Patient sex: F
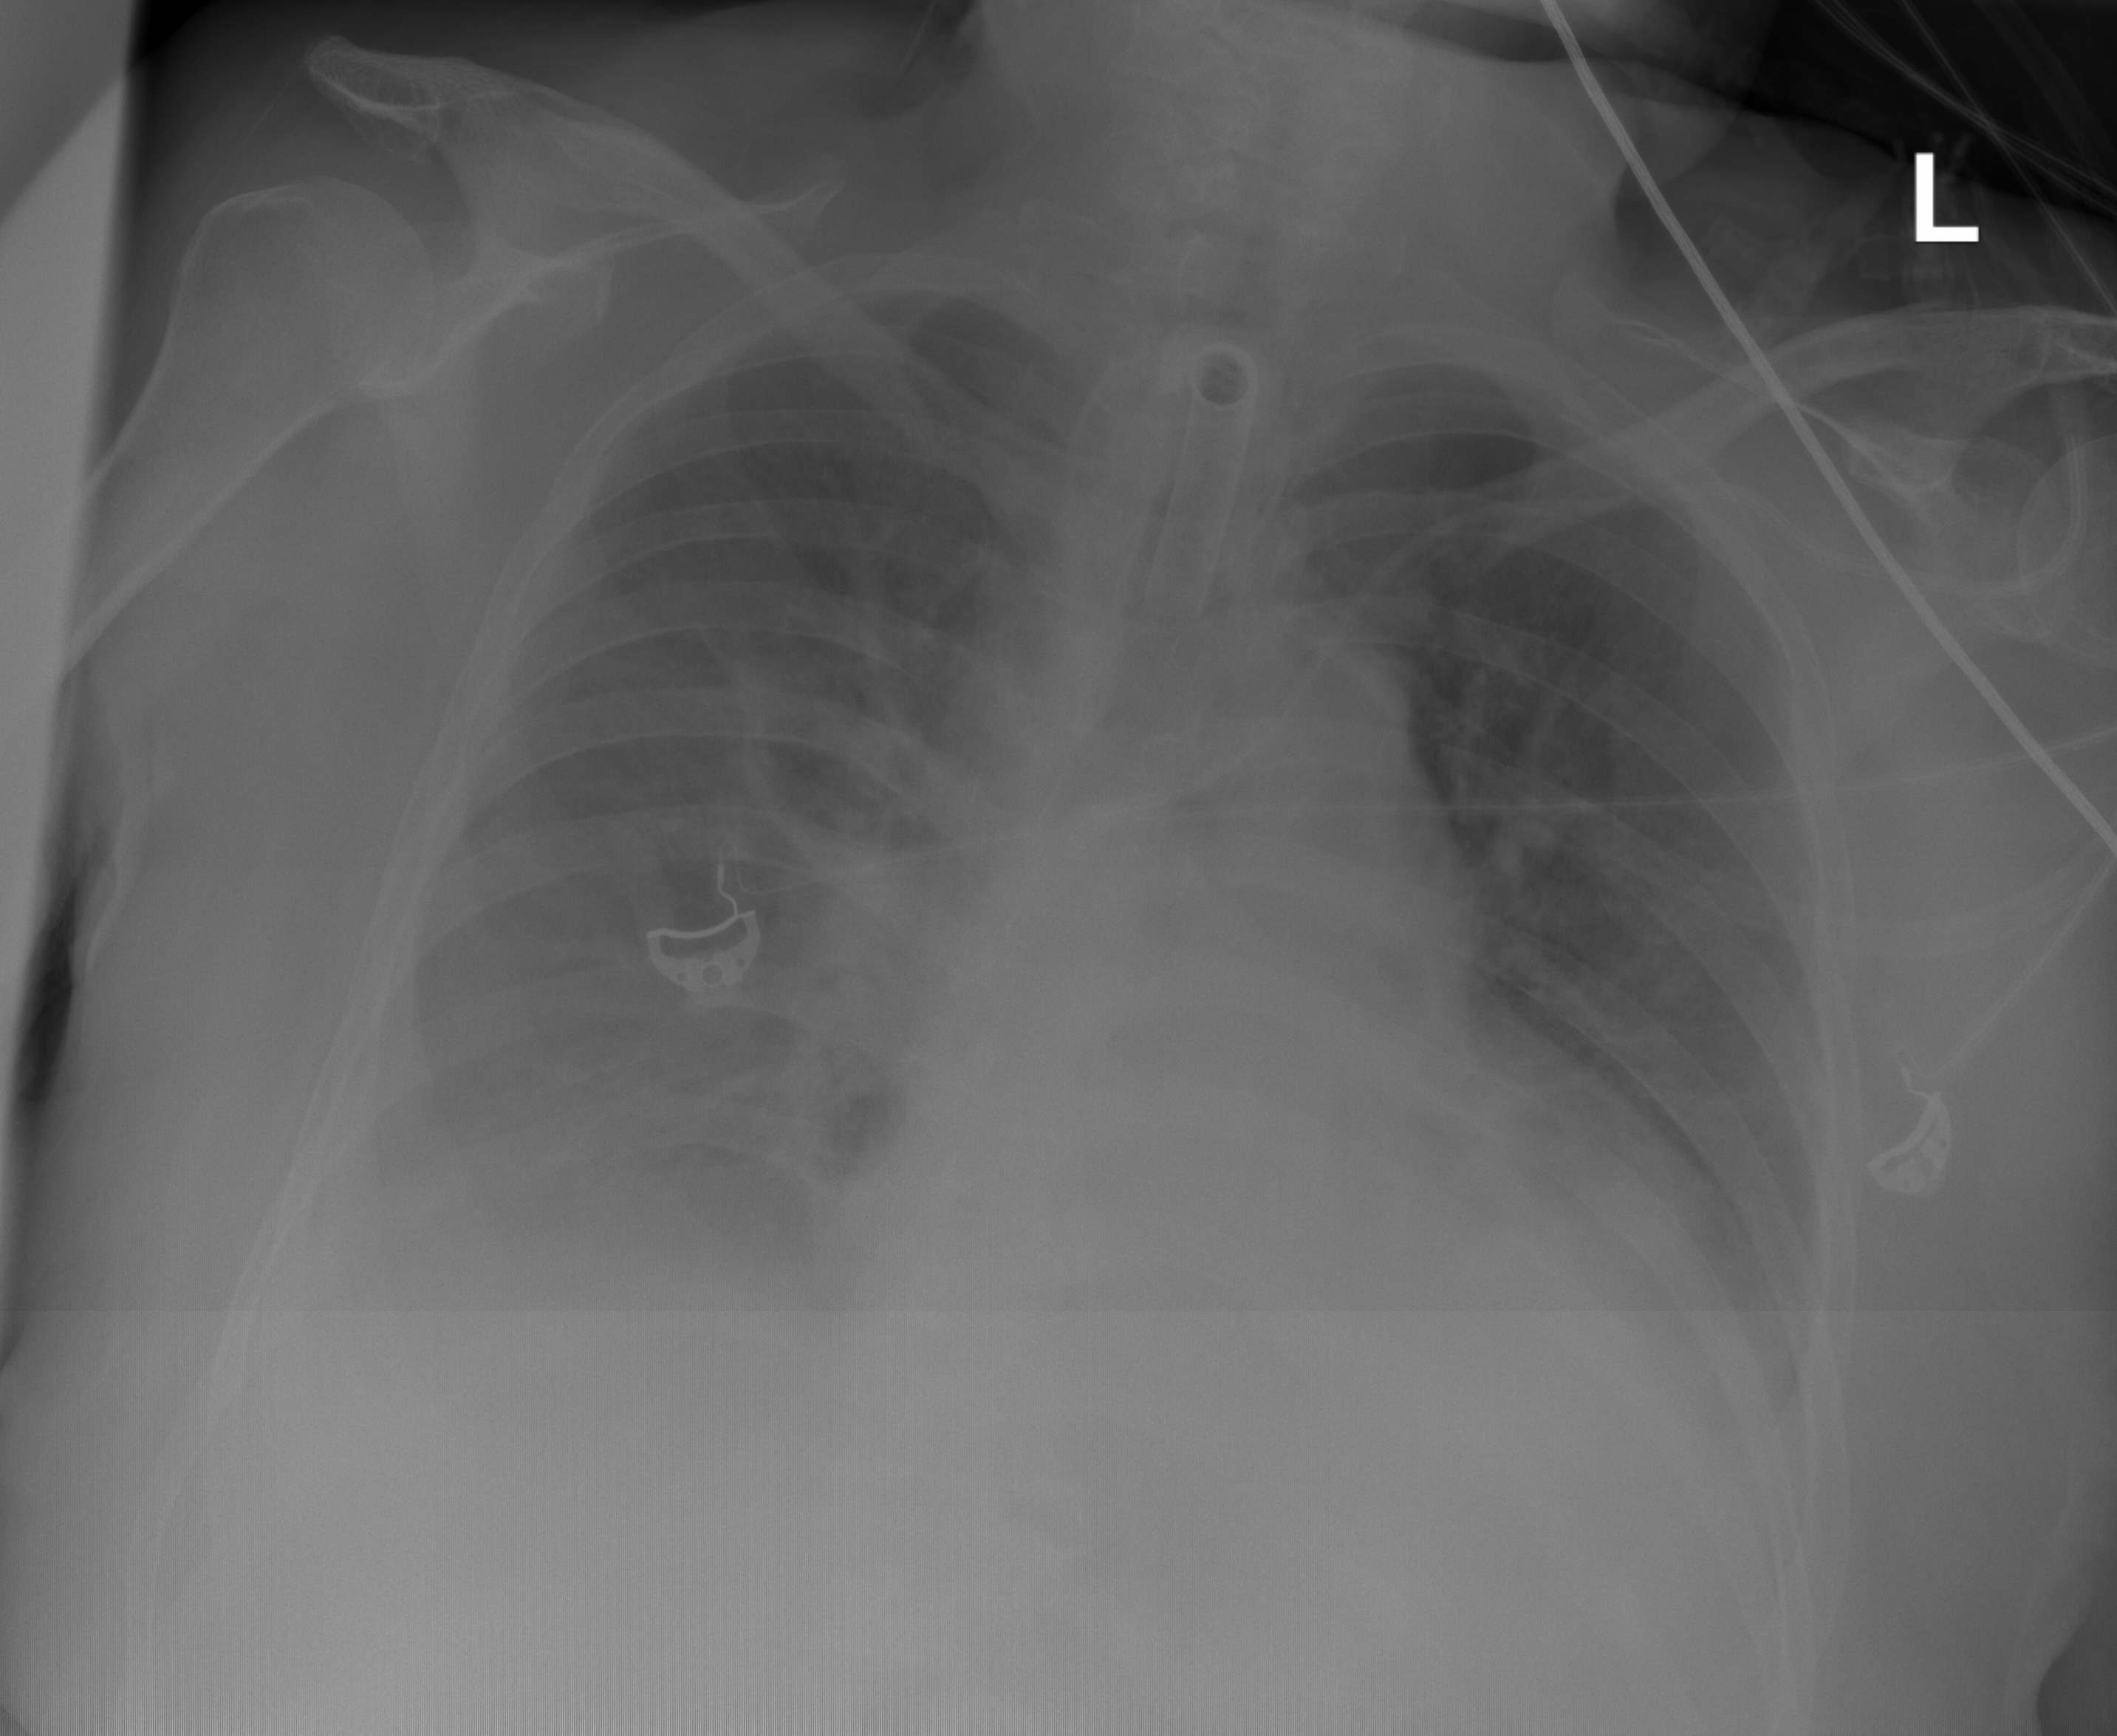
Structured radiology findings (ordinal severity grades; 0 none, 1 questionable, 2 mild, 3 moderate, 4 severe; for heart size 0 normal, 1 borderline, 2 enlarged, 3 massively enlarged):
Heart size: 0
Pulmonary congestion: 0
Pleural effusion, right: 3
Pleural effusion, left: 2
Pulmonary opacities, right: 0
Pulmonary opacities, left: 0
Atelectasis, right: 2
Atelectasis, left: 0